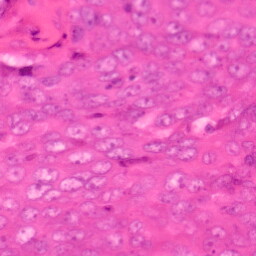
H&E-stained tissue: Colon